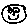
Label: smiley face